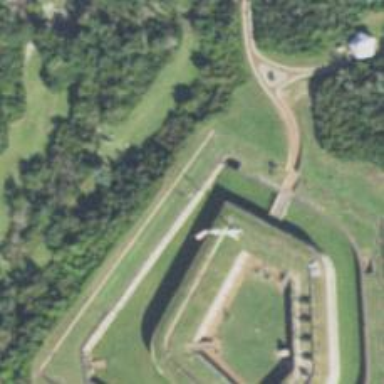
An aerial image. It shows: Historic cannon.